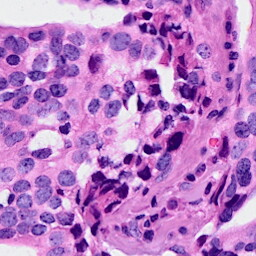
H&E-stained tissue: Breast